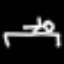
Label: bed